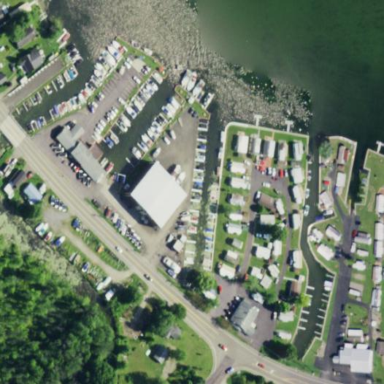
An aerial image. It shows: Marina on leisure land.